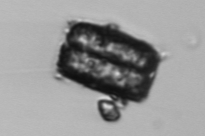
Label: Thalassiosira_TAG_external_detritus